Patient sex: F
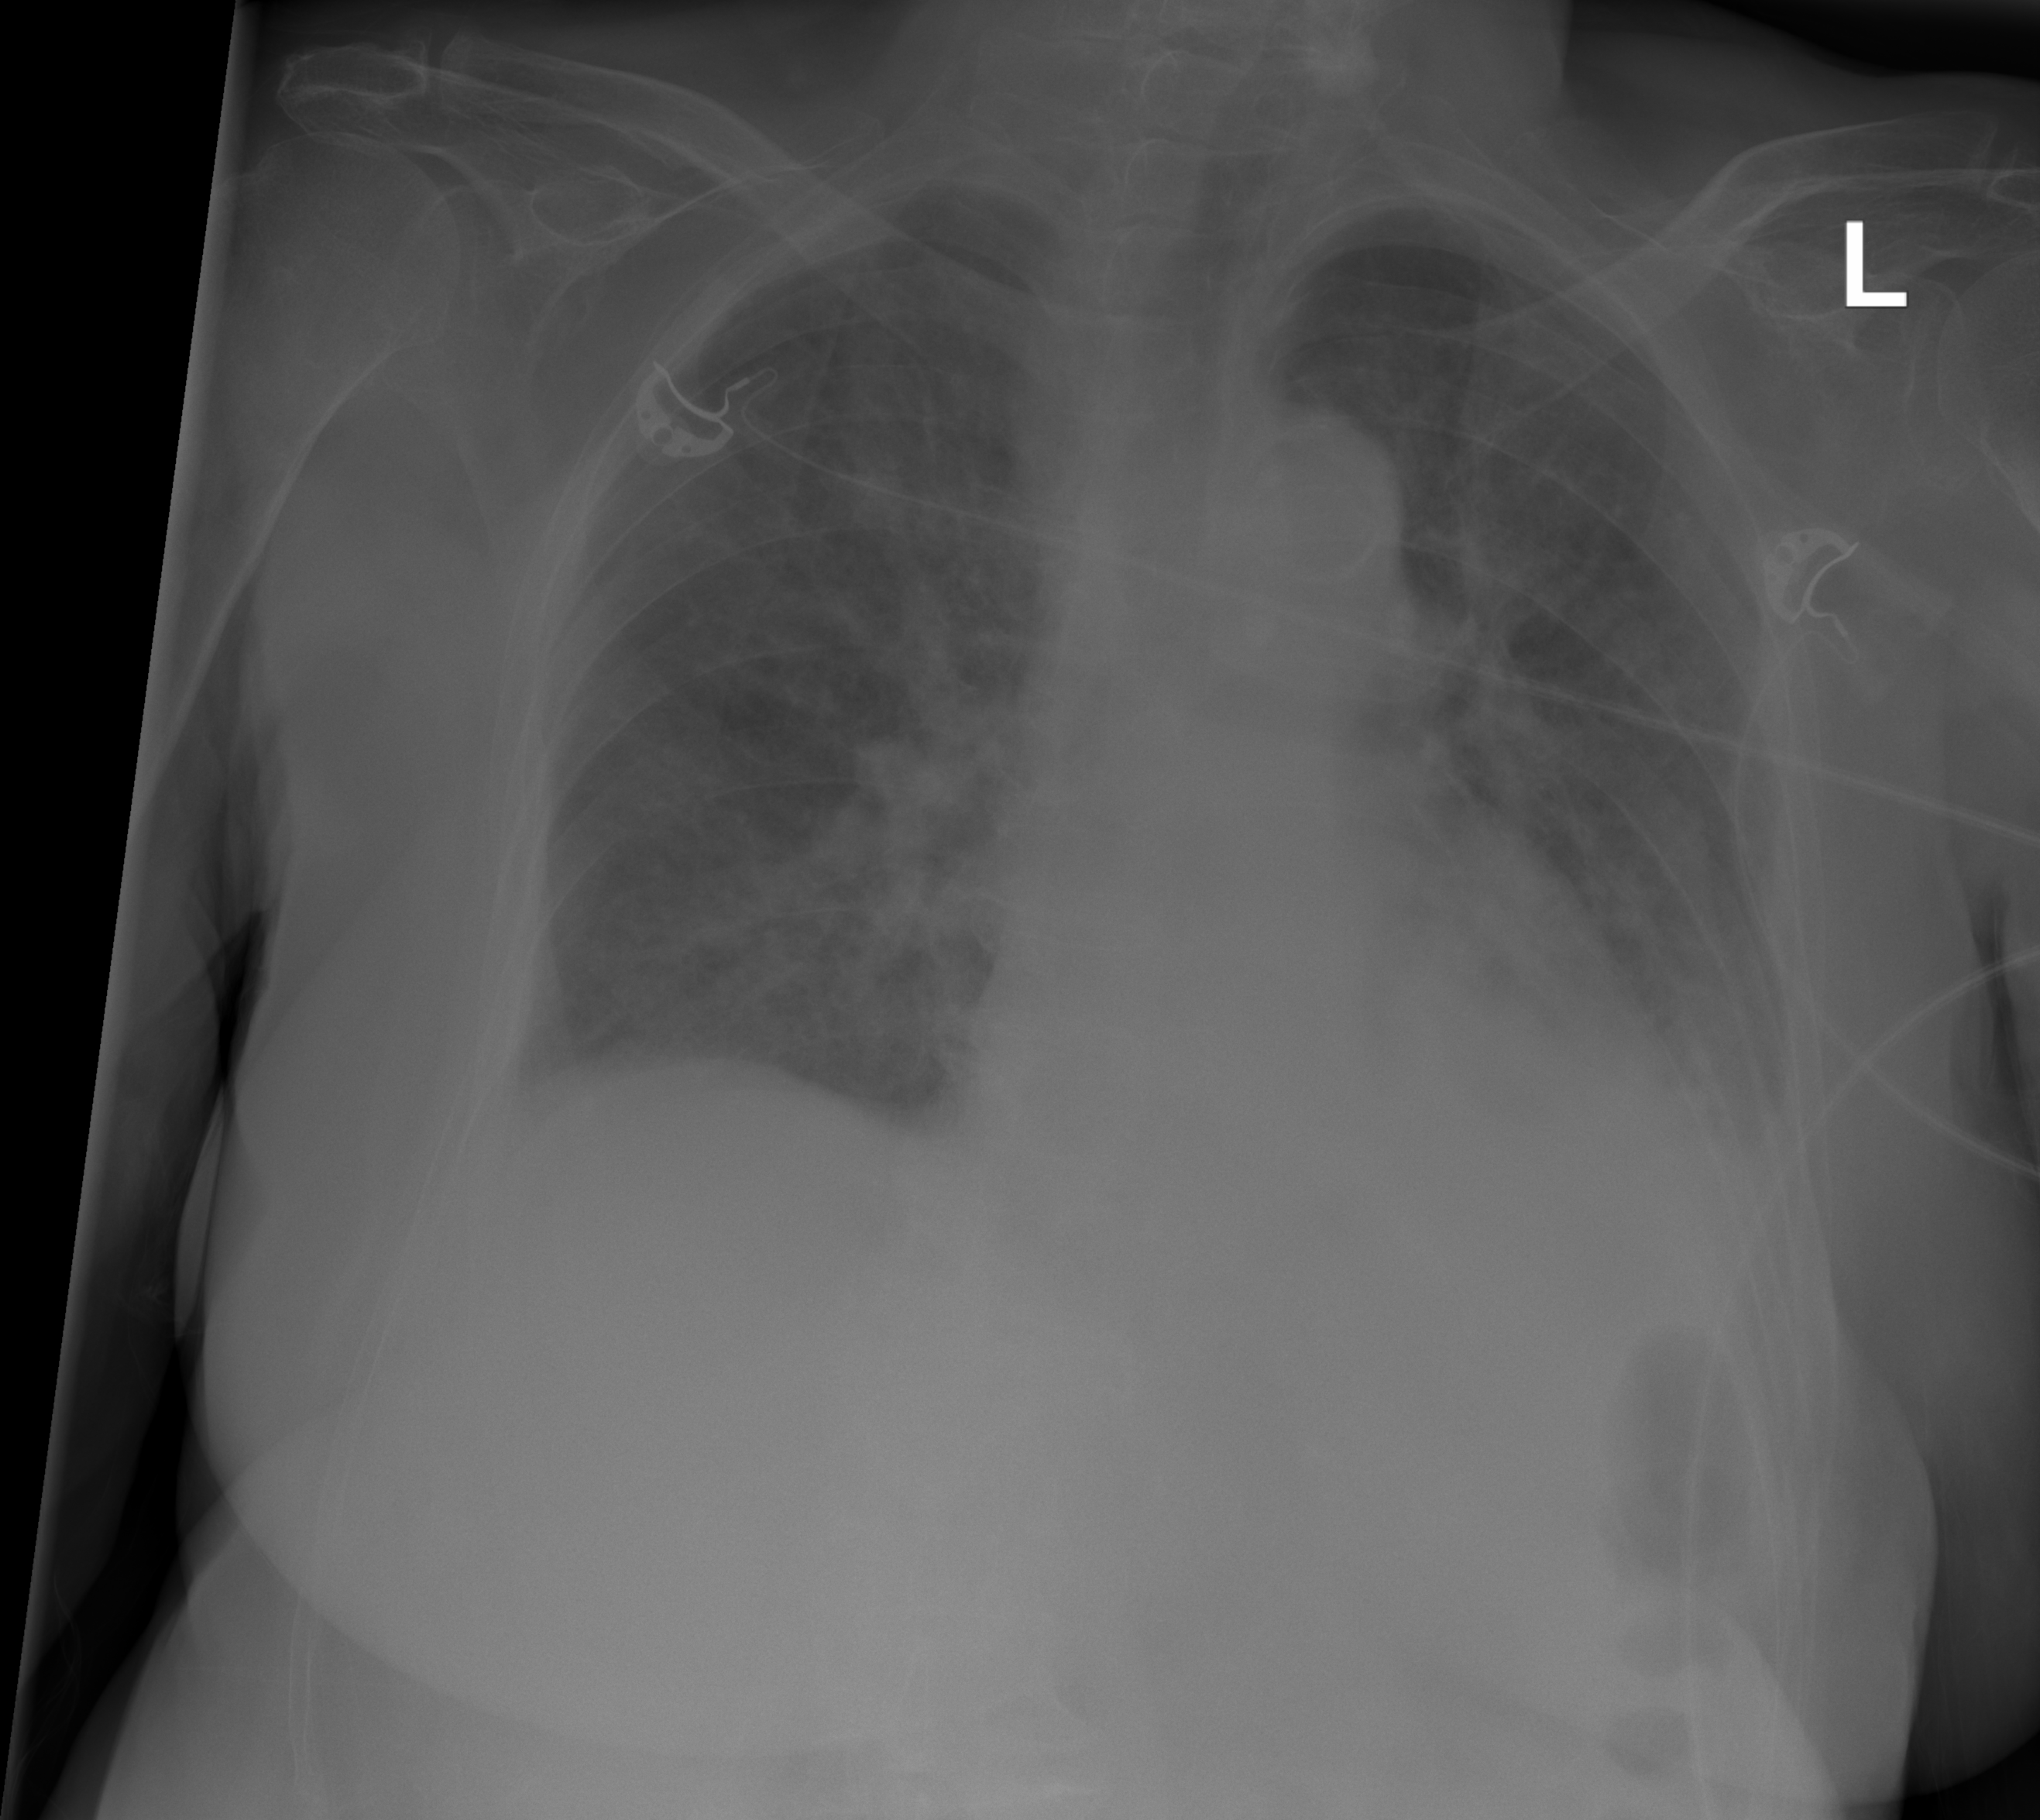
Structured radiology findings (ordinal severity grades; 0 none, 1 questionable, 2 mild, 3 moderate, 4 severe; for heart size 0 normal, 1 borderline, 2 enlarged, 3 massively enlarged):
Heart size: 0
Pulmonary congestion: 2
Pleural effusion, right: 2
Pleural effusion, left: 2
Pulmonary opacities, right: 1
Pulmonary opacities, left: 1
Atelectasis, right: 0
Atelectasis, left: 2